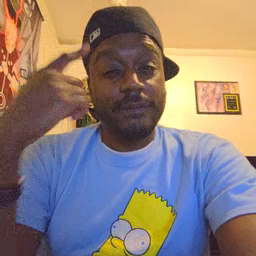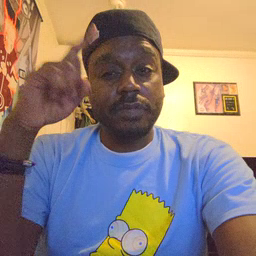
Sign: for